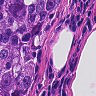
Metastatic tissue present: yes